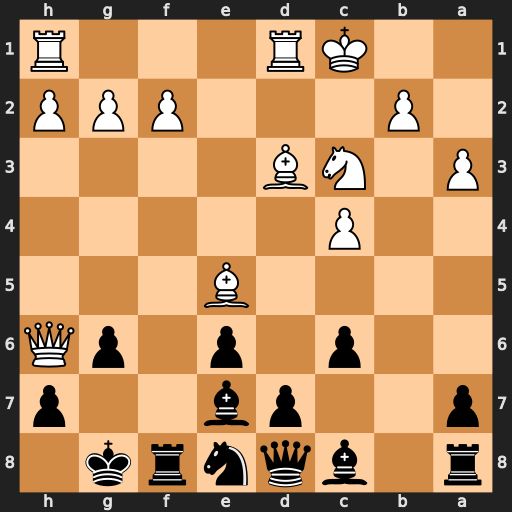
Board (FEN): r1bqnrk1/p2pb2p/2p1p1pQ/4B3/2P5/P1NB4/1P3PPP/2KR3R
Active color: b
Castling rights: -
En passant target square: -
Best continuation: Bg5+ Qxg5 Qxg5+